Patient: sex M, age 67
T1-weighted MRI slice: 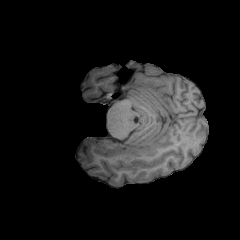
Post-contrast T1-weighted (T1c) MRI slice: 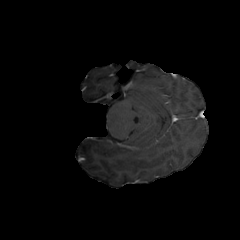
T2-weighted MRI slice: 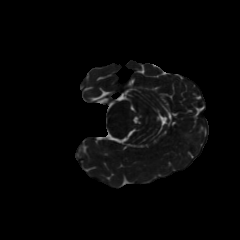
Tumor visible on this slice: no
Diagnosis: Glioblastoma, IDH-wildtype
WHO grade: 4